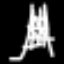
Label: The Eiffel Tower